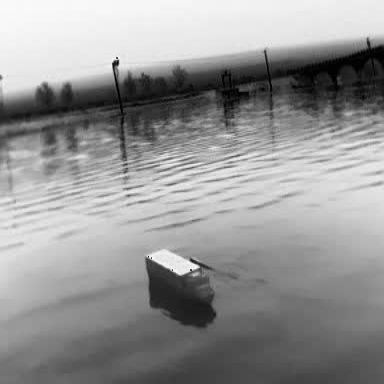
There is a fishing_boat in the infrared image.